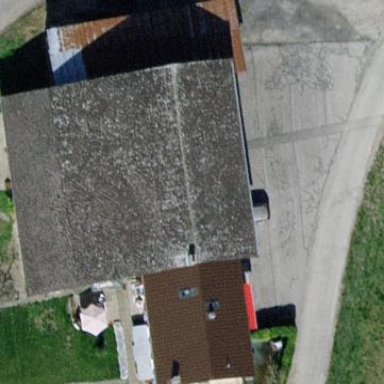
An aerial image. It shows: Farm building with gabled roof.